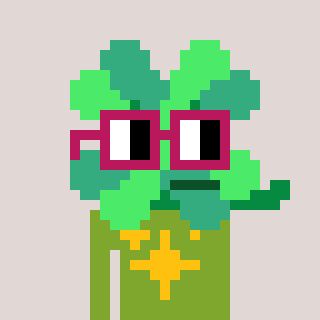
a pixel art character with square dark red glasses, a clover-shaped head and a slimegreen-colored body on a warm background